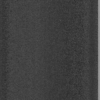
Label: dusty